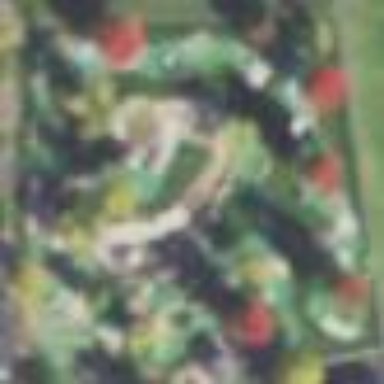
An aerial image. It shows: Miniature golf leisure land.